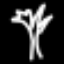
Label: palm tree